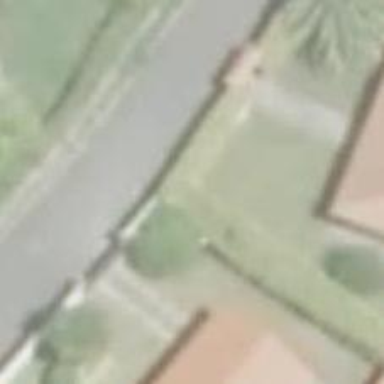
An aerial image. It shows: Fence.